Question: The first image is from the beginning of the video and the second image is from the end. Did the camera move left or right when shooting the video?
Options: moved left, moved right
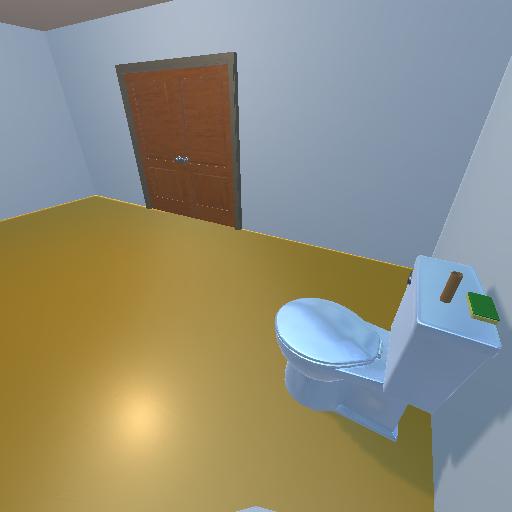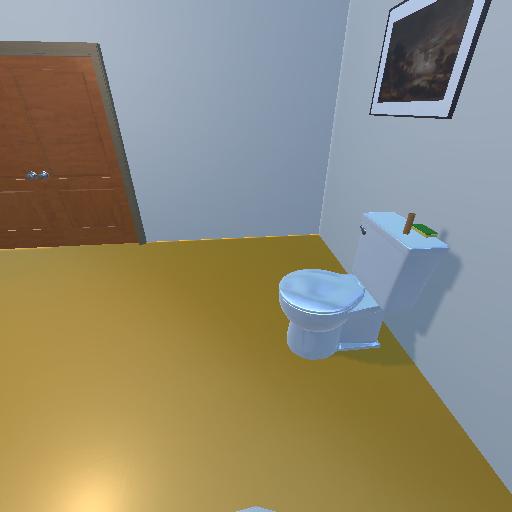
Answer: moved left